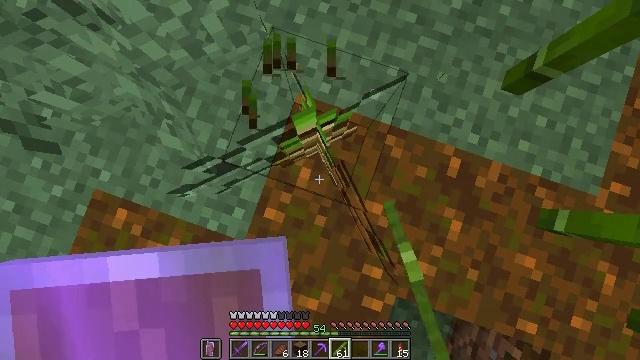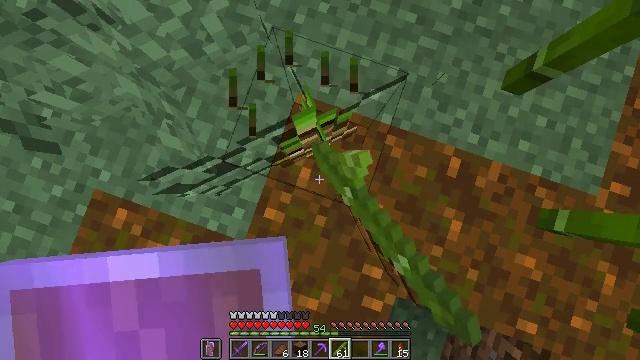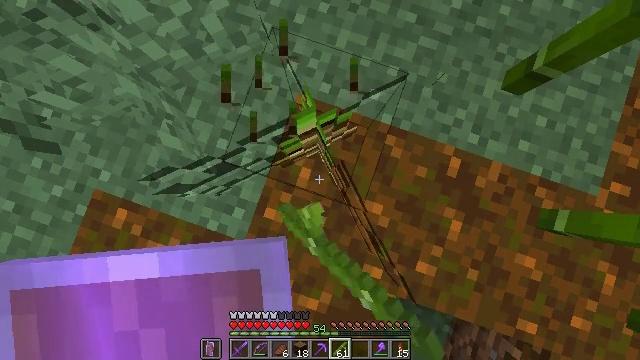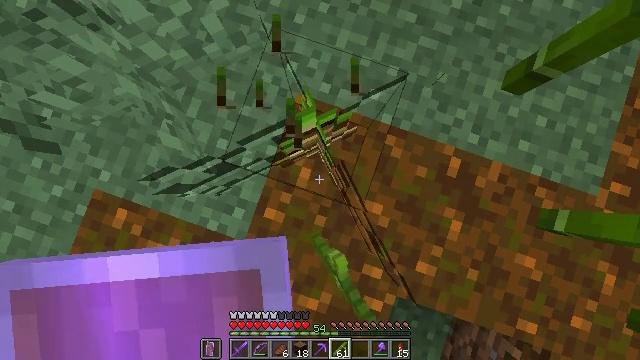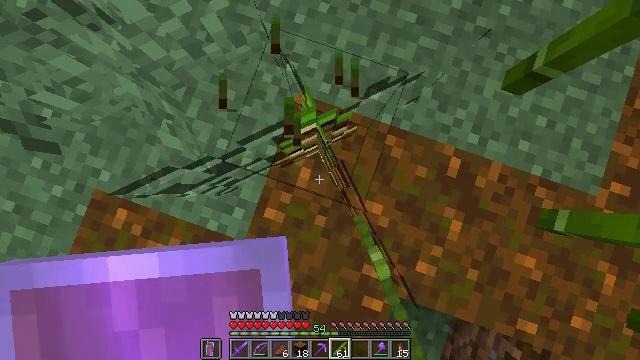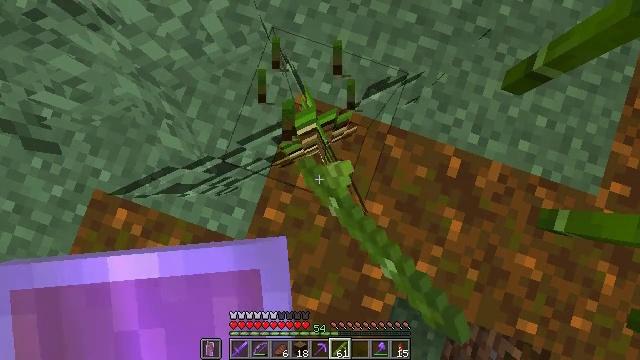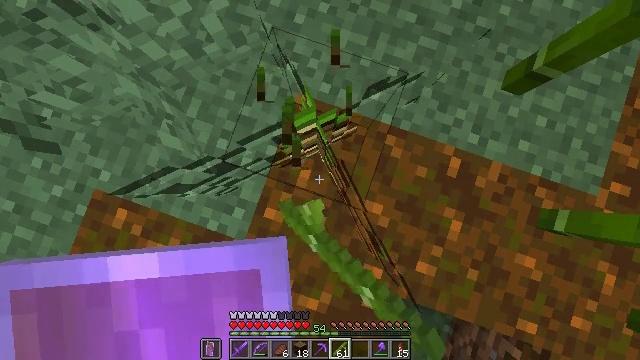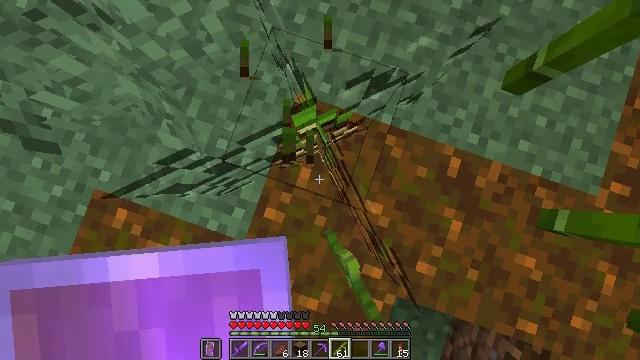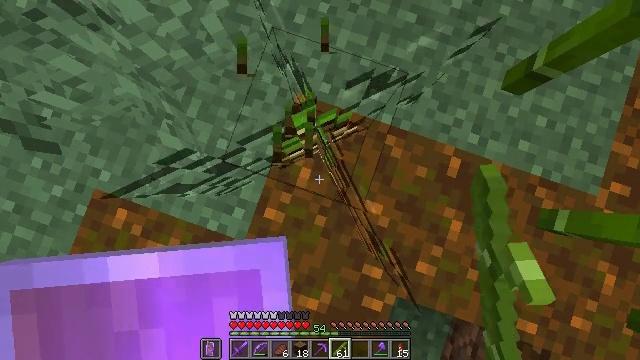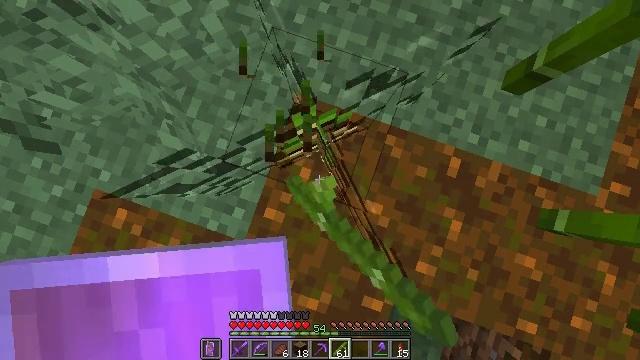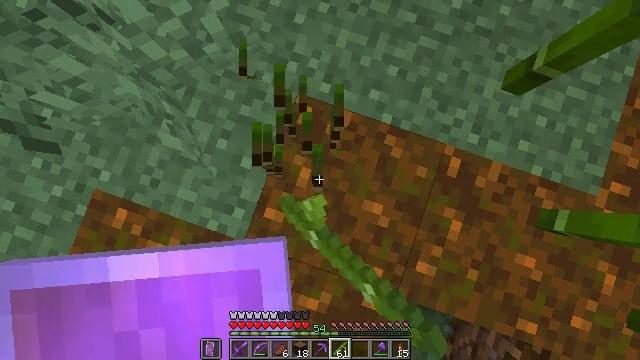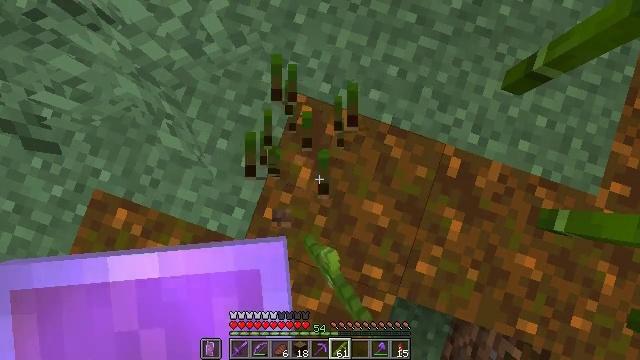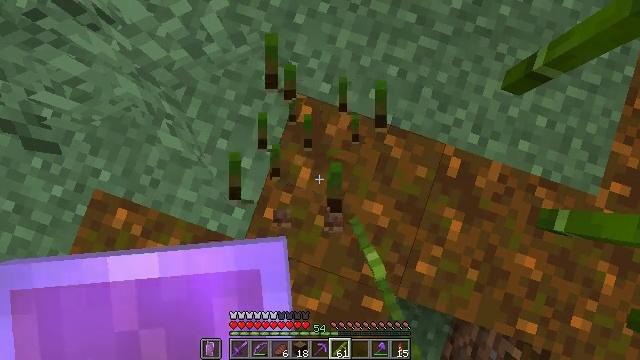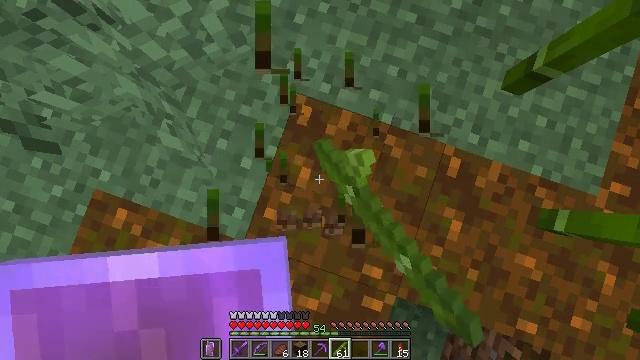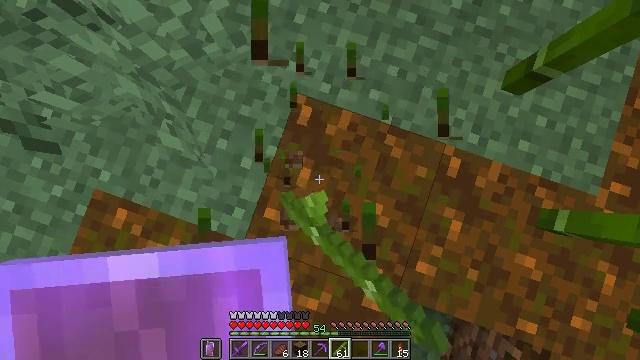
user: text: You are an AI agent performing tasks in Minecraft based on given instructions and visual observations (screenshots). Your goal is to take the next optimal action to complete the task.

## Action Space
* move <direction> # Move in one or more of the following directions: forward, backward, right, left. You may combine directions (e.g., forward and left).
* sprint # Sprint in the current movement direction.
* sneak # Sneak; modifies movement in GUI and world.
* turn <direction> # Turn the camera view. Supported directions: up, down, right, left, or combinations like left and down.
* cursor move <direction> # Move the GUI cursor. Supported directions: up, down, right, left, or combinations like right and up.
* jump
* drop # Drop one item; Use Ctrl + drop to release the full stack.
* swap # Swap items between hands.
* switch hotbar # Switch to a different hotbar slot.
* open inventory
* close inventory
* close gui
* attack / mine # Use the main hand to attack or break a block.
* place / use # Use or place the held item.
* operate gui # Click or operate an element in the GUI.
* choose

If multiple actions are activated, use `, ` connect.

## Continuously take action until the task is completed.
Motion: motion action
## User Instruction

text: Gather the bamboo sapling by hitting it.
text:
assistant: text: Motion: attack / mine
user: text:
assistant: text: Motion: attack / mine
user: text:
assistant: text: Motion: attack / mine
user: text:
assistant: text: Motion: attack / mine
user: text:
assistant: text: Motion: attack / mine
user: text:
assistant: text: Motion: attack / mine
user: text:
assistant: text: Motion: attack / mine
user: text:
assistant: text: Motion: attack / mine
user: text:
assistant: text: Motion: attack / mine
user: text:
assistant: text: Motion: attack / mine
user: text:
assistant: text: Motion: attack / mine
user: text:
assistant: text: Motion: attack / mine
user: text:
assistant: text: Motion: attack / mine
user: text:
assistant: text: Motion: attack / mine
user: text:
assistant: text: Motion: attack / mine